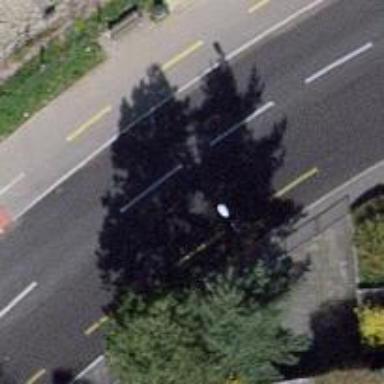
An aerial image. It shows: Tertiary road with asphalt surface and cycle track on the left.